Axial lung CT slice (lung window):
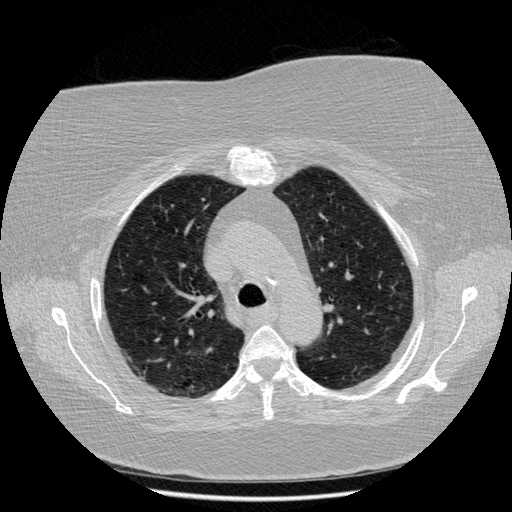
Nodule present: no